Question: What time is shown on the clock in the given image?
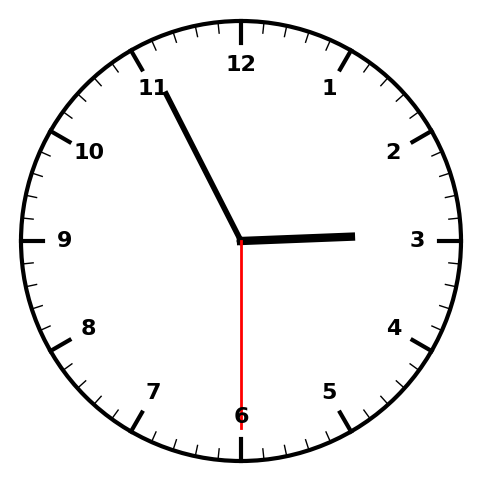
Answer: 02:55:30